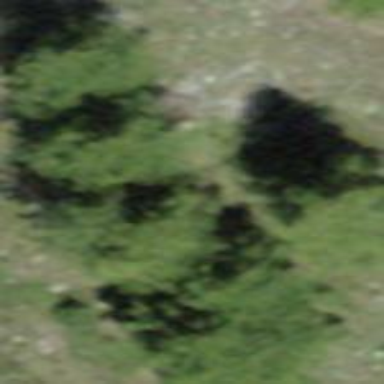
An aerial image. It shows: Forest area.